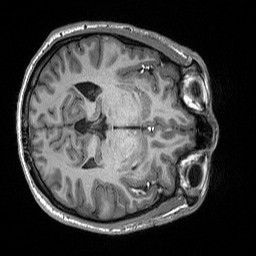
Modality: T1w
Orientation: axial
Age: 25
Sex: male
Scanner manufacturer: siemens
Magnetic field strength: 3 T
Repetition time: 2.53 s
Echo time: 0.00219 s